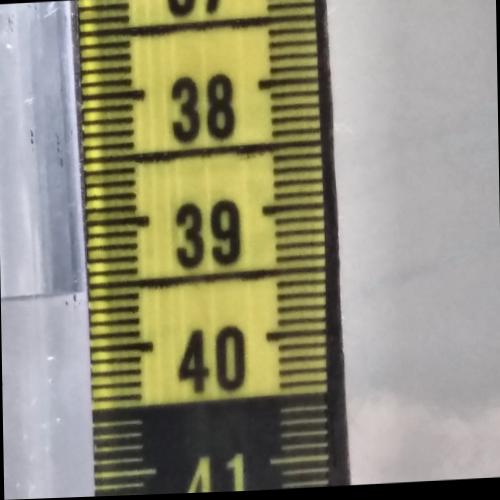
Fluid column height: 39.5 cm